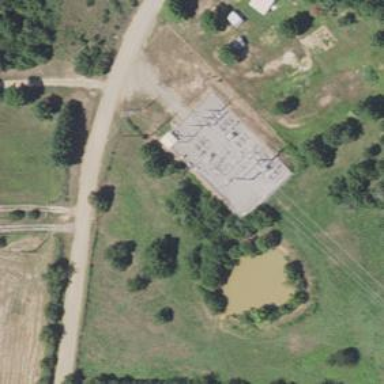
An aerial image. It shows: Substation protected by fence.